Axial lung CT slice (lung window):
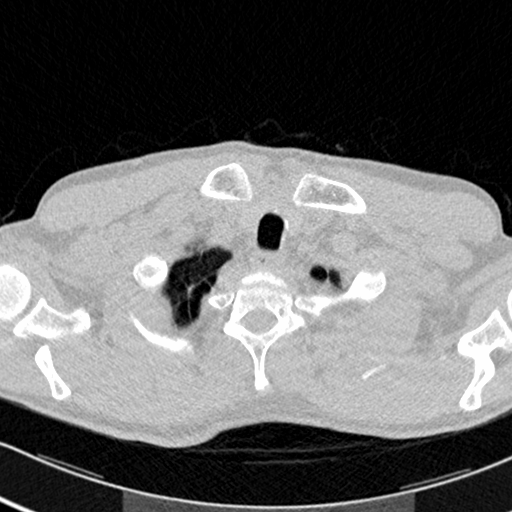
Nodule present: no